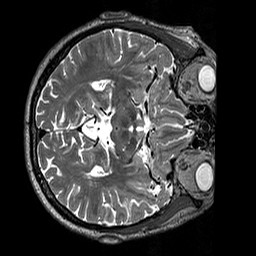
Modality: T2w
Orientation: axial
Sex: male
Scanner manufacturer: siemens
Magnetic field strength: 3 T
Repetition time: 3.2 s
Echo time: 0.409 s